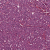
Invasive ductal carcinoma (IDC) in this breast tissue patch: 1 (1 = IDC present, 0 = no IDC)